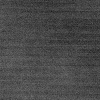
Atmospheric dust classification: dusty